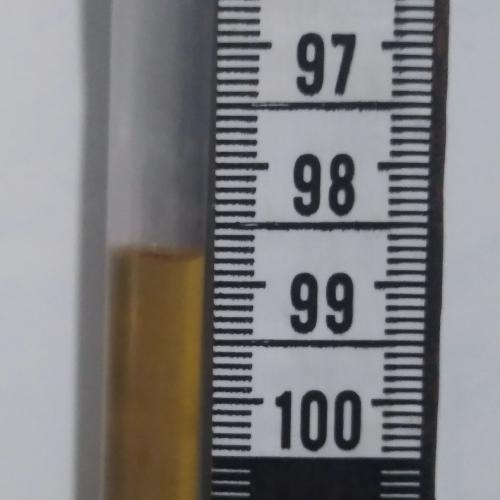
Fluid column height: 98.8 cm